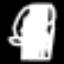
Label: fork